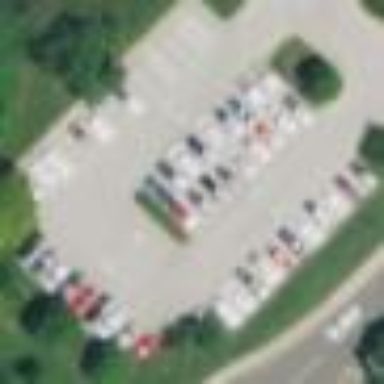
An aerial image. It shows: Parking area.